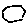
Label: hexagon